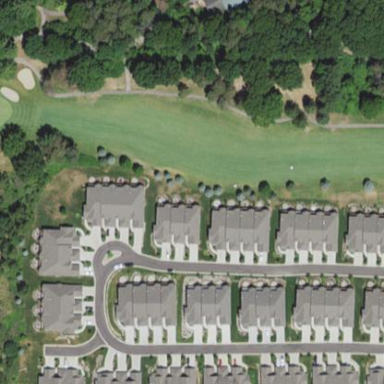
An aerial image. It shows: Area of rough grass used for golf.